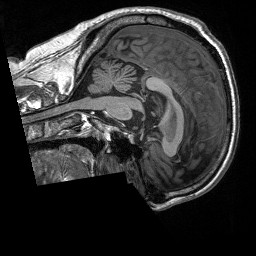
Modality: T1w
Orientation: sagittal
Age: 49
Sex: male
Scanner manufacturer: siemens
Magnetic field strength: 3 T
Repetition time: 2.4 s
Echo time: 0.00226 s